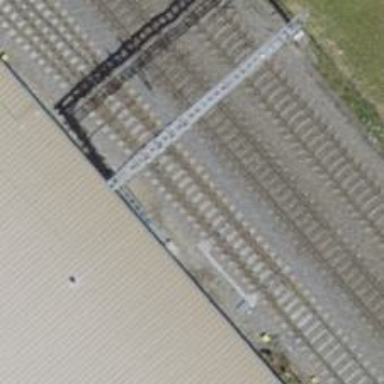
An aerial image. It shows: Railway switch.